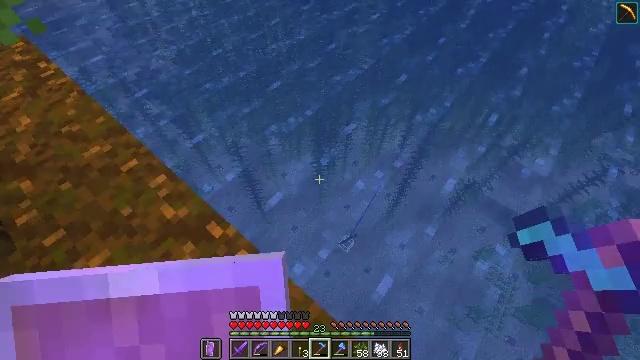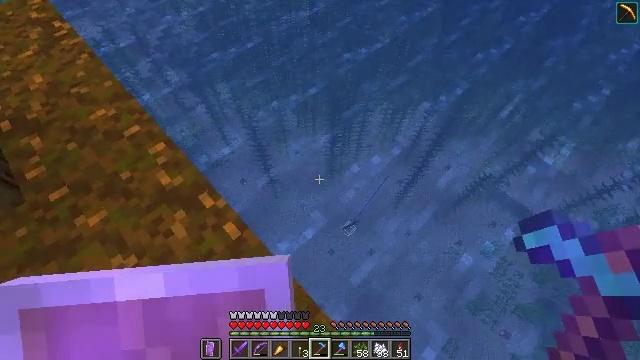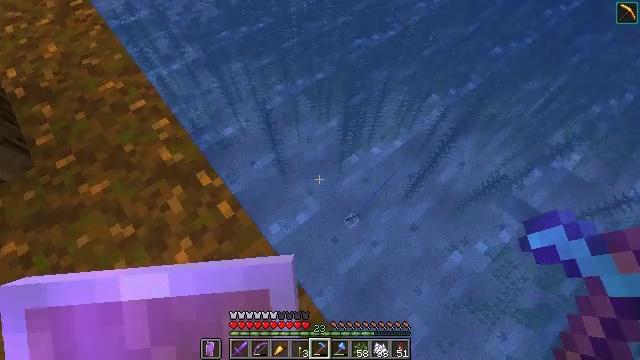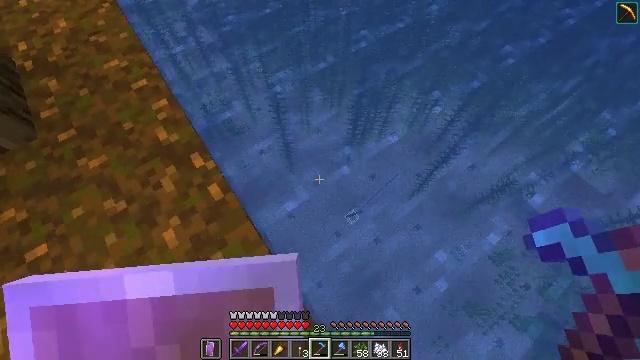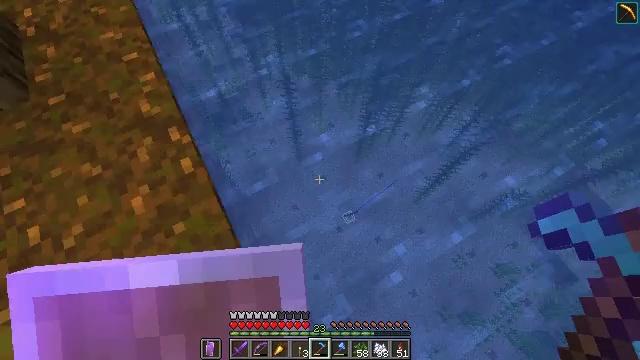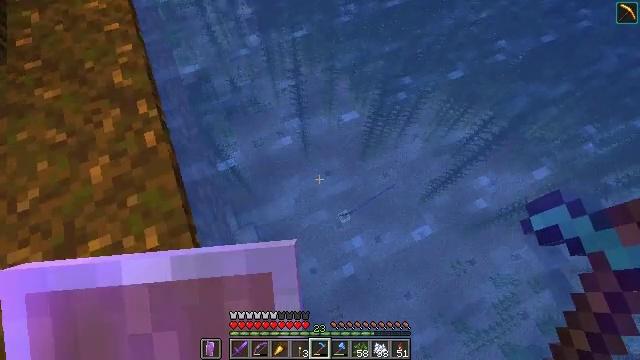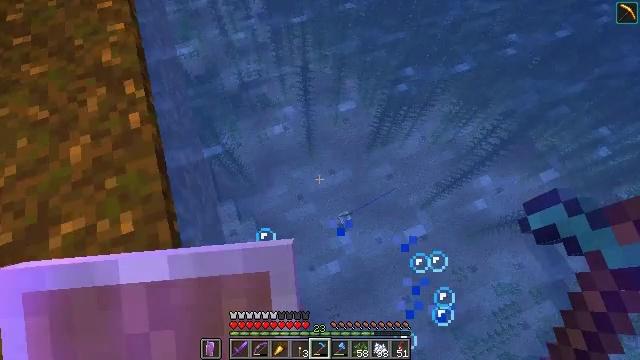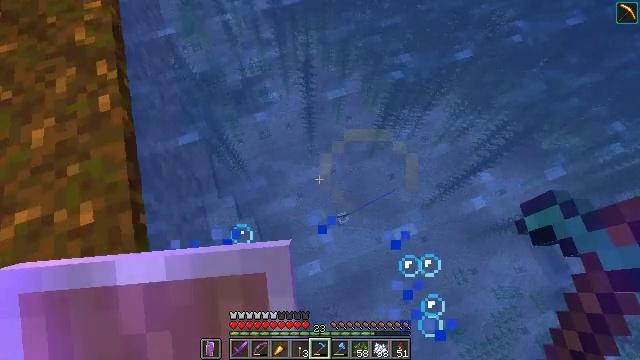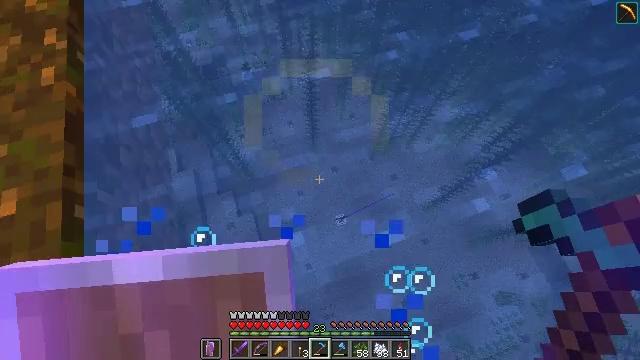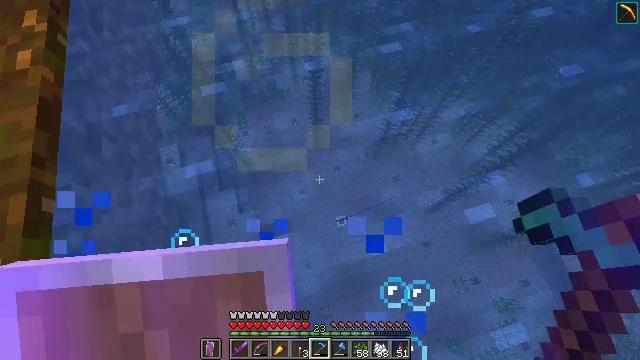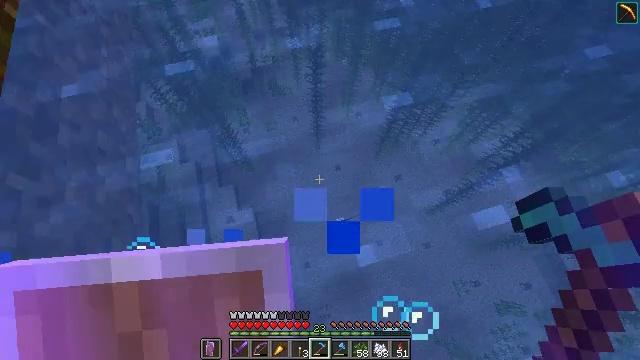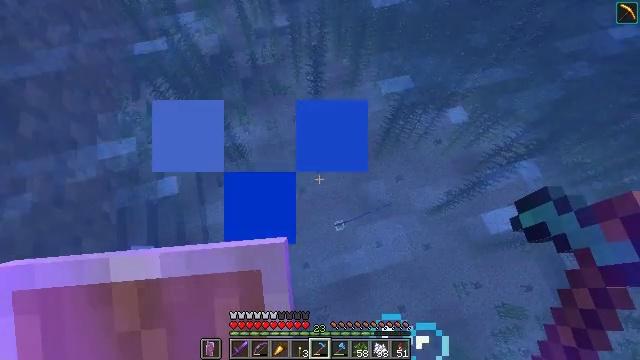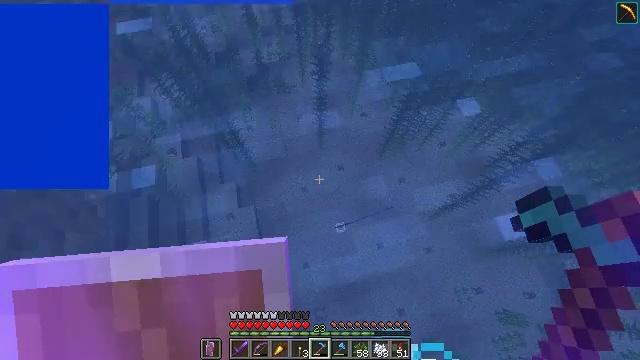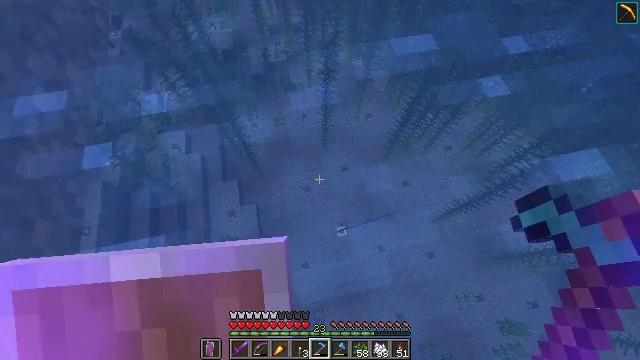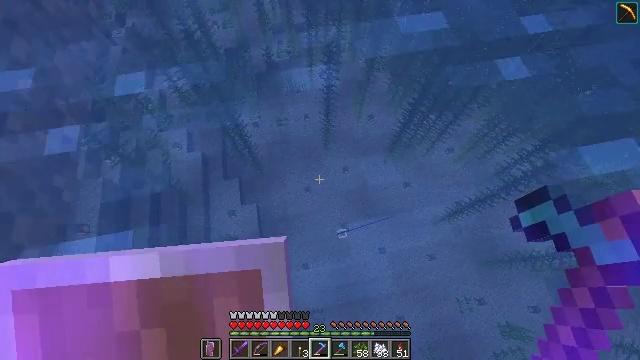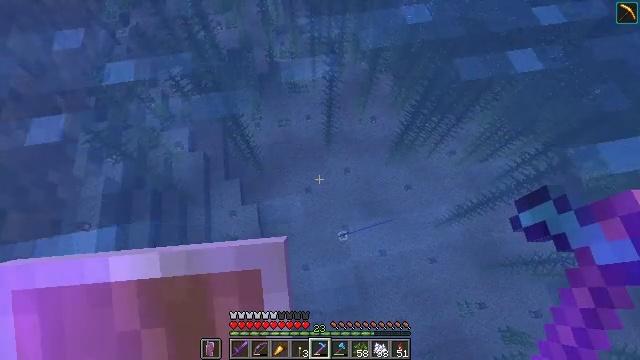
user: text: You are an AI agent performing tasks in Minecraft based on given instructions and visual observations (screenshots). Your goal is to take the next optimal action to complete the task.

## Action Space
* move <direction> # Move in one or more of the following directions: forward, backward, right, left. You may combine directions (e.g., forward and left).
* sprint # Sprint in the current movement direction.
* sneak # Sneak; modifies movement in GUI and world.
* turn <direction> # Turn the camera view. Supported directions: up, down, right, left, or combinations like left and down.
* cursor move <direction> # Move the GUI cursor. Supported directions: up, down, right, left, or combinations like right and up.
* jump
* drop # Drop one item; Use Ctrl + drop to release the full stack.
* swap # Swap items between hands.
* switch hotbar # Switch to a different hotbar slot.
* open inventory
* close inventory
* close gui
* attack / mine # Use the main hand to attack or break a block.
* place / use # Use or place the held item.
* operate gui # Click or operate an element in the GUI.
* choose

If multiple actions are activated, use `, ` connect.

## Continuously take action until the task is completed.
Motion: motion action
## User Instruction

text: Remove oak leaves from branches.
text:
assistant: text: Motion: move right, turn left and down
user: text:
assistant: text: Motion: move right, turn left and down
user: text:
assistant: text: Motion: move right, turn left and down
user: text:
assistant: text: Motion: move right, turn left and down
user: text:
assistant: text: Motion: move right, turn left
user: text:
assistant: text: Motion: move forward and move right, turn left
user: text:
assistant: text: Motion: move forward and move right, turn left
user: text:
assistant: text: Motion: move forward, turn left
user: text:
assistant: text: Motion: turn left
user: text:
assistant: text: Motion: no_op
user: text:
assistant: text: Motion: no_op
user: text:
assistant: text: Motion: turn left
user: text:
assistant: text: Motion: turn left
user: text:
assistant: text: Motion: no_op
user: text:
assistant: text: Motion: no_op
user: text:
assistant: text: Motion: no_op
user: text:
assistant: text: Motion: turn left
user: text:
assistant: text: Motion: turn left and up
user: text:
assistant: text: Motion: turn left and up
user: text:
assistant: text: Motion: turn left and up
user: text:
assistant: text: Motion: turn left and up
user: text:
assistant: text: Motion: turn left and up
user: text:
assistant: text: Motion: turn left and up, jump
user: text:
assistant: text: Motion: jump
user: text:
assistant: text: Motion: jump
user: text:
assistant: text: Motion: jump
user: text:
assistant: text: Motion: move forward, jump
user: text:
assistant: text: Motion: move forward, jump
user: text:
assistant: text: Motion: move forward, jump
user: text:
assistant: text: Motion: move forward, jump